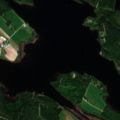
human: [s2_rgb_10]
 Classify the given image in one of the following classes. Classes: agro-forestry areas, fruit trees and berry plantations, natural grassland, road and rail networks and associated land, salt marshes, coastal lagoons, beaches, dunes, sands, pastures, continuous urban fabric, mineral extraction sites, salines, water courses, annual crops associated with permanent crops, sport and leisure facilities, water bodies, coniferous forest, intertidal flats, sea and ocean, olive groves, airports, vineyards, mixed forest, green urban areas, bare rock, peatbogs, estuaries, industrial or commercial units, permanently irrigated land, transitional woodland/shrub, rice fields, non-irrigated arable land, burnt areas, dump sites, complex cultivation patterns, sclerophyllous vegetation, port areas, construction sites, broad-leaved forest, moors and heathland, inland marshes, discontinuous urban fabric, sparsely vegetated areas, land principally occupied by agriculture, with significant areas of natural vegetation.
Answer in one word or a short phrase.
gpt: land principally occupied by agriculture, with significant areas of natural vegetation, coniferous forest, mixed forest, inland marshes, water bodies